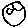
Label: moon